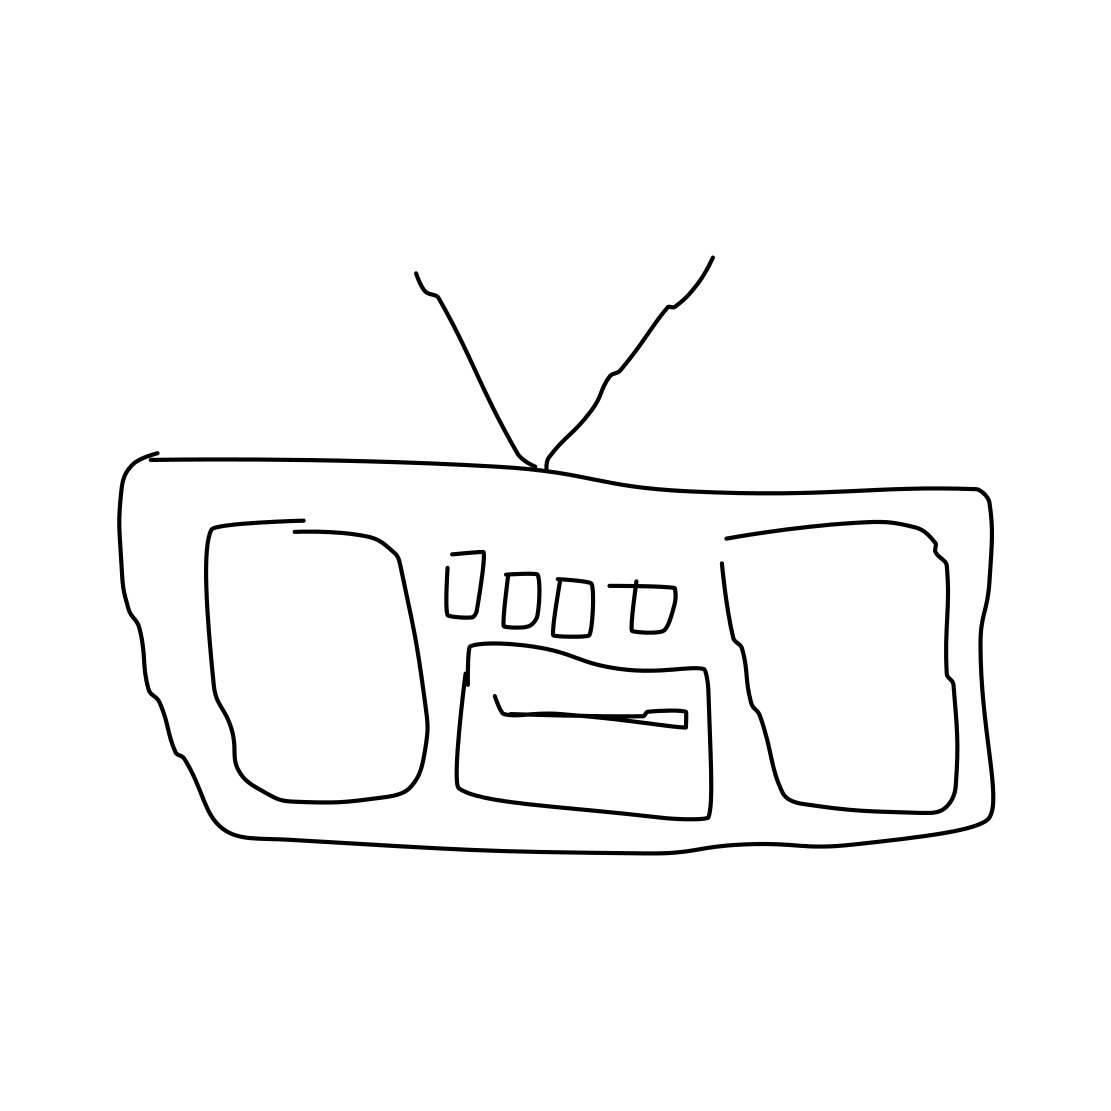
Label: radio